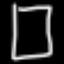
Label: square